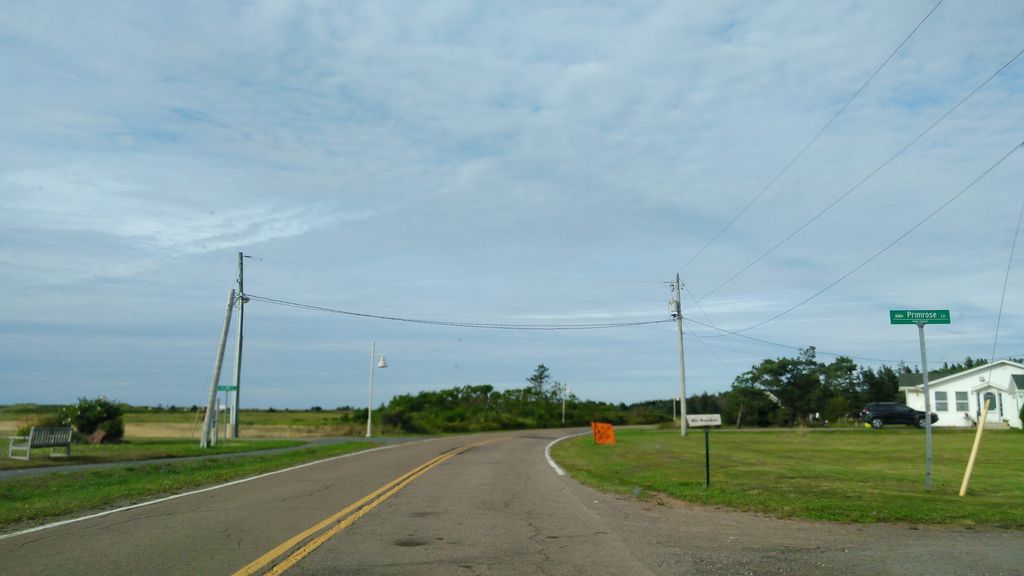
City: charlottetown